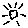
Label: sun